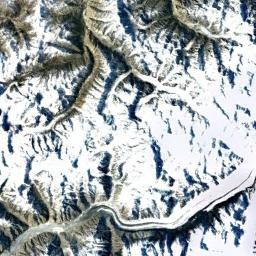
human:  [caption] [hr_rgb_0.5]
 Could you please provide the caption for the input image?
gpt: The snowberg is covered with snow .

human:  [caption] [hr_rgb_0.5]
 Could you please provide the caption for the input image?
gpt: The snow berg is consist of bare land and white snow .

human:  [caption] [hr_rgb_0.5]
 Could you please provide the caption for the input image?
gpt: A snow-covered mountain covered in large areas .

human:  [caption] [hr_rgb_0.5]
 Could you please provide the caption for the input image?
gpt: The snowberg is covered with glaciers and the snowberg consist of lots of ridges and valleys .

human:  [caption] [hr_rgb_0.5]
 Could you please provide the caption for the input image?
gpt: There are much snow and some bare land on the snowberg .